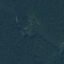
Land use / land cover class: Forest